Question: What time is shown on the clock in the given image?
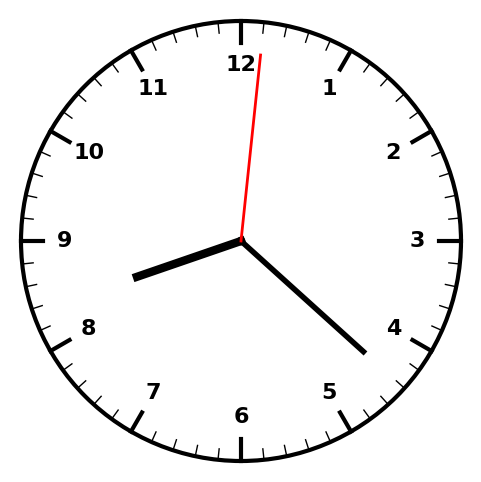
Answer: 08:22:01